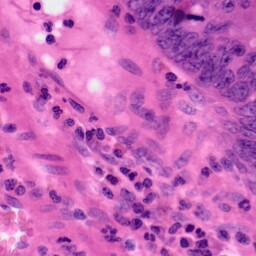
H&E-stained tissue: Colon